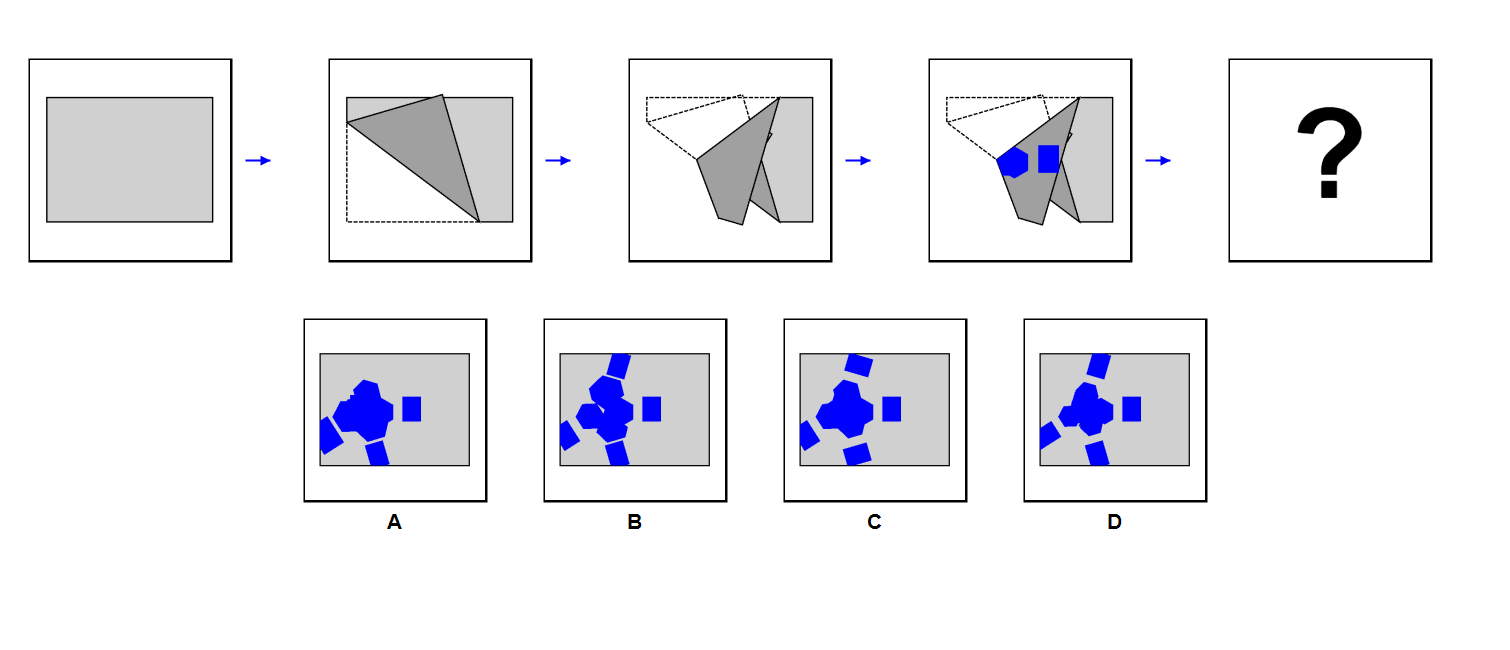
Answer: C